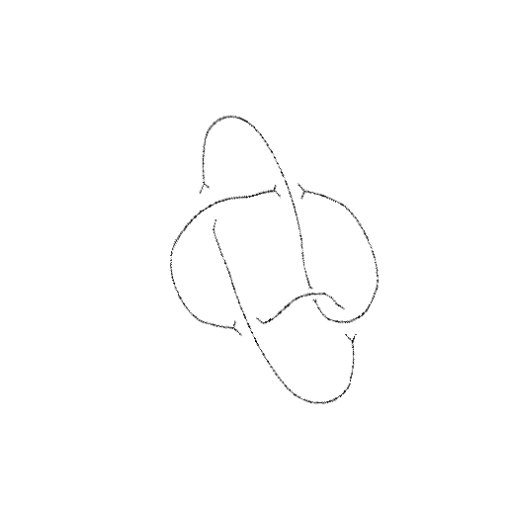
Crossing number: 5